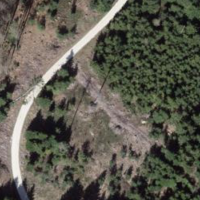
EUNIS habitat code: 44
Species observed at this site:
Cirsium arvense